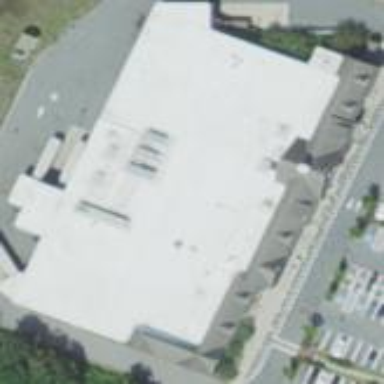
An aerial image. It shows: Supermarket located in building.